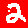
Digit: 2